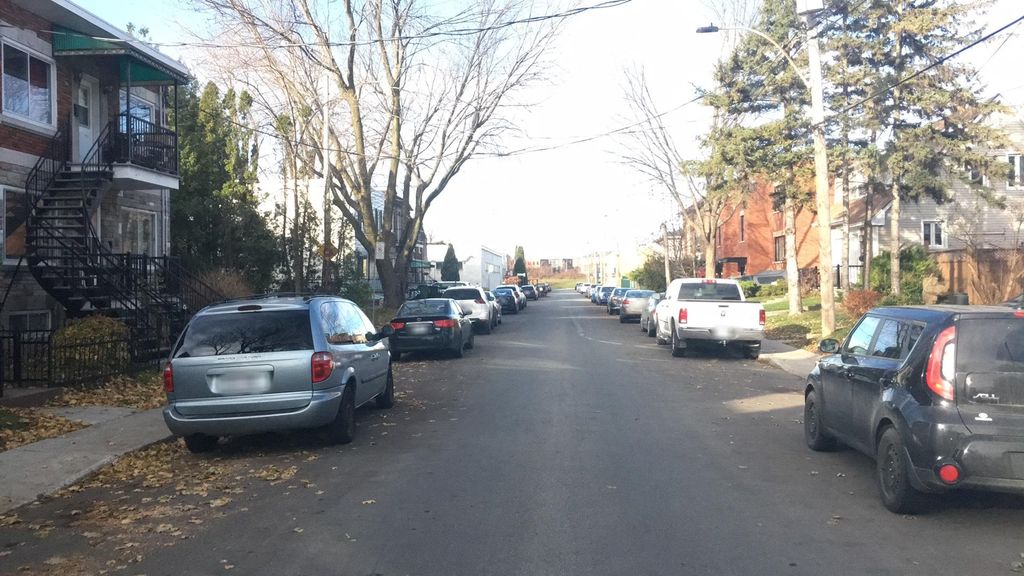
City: montreal